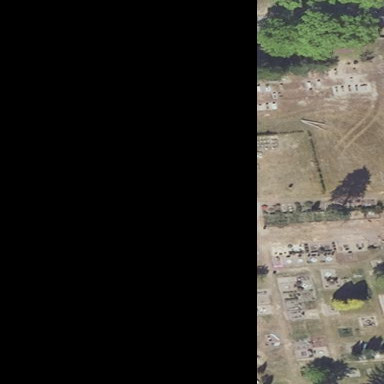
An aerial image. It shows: Cemetery.